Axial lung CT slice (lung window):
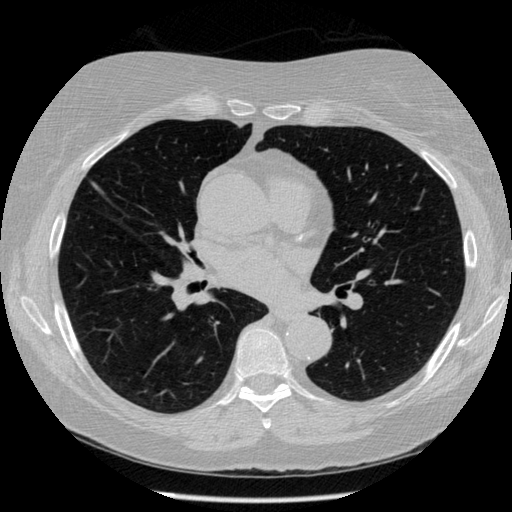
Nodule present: no